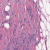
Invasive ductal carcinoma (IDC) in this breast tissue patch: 0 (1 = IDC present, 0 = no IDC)